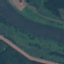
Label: River